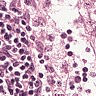
Metastatic tissue present: no